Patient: sex M, age 85
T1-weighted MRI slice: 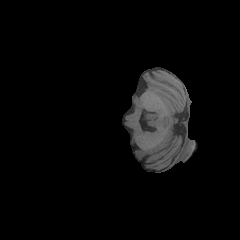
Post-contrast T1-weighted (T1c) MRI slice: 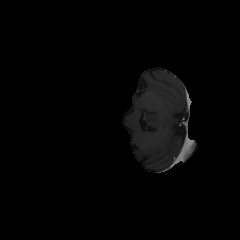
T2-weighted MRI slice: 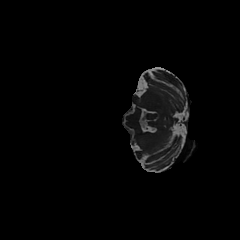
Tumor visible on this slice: no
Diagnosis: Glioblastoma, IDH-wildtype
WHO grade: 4